【题型】填空题　【知识点】平面几何　【难度】easy
如图，在 \(\triangle ODC\) 中，点 \(A\)、\(B\) 分别在边 \(CO\)、\(DO\) 延长线上，\(AB \parallel CD\)，如果 \(DO = 6\)，\(AO:CO = 2:3\)，那么 \(BO\) 的长是 \underline{\quad\quad}。

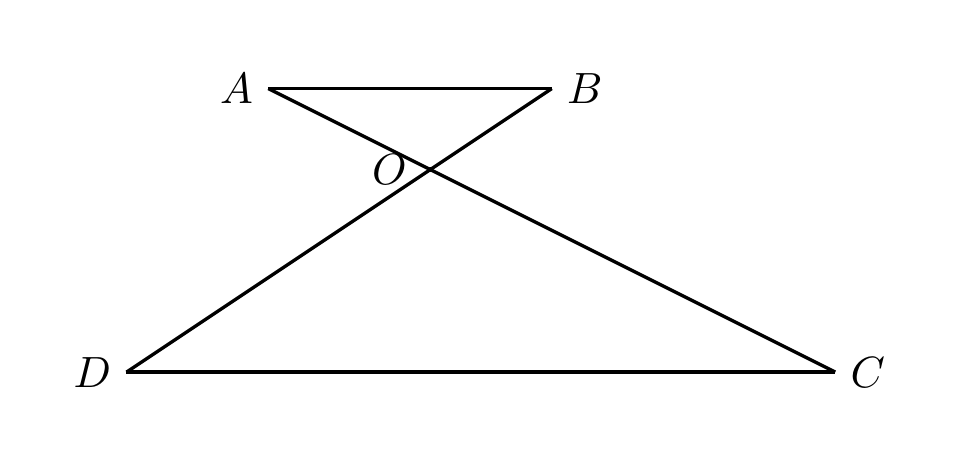
【解答】
【答案】\(\boldsymbol{4}\)
\vspace{1em}
【分析】本题主要考查了平行线分线段成比例，掌握平行线分线段成比例是解题的关键。根据 \(AB \parallel CD\) 可得 \(\frac{AO}{CO} = \frac{BO}{DO} = \frac{2}{3}\)，根据 \(DO = 6\)，求出 \(BO\) 即可。
\vspace{1em}
【详解】解：\(\because AB \parallel CD\)，
\[
\therefore \frac{AO}{CO} = \frac{BO}{DO} = \frac{2}{3},
\]
\(\because DO = 6\)，
\[
\therefore \frac{BO}{6} = \frac{2}{3},
\]
\[
\therefore BO = 4;
\]
故答案为：\(\boldsymbol{4}\)。